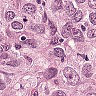
Metastatic tissue present: yes